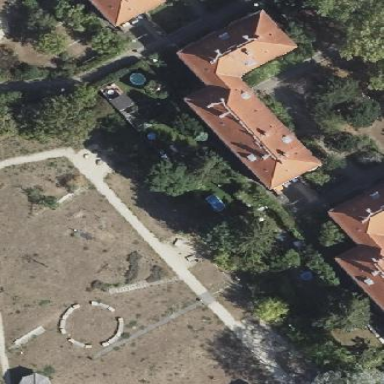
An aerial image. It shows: Hipped-roof building with apartments.